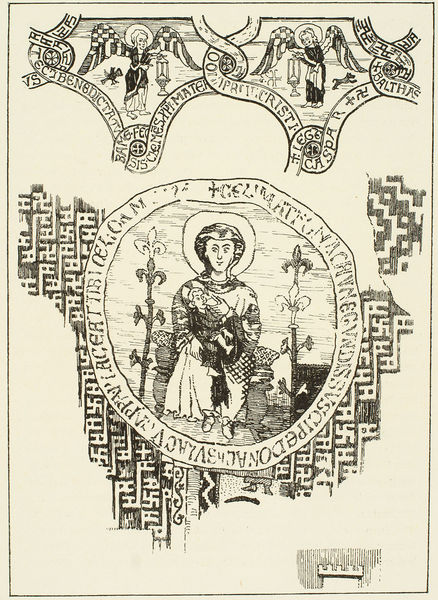
Titel: Pluviale aus dem Gösser Ornat, Stift Göss (Steiermark)
Institution: Wien, Museum für Angewandte Kunst
Schlagwörter: flügel, gott, mann, frau, lampe, zeichnung, muster, ornament, teppich, rahmen, kirche, sitzend, kind, vater, kreis, rund, turm, engel, ranken, schrift, enge, zwei, stab, mauer, thron, inschrift, religion, schwarzweiß, text, lilie, schein, heiligenschein, christus, jesus, mittelalter, weihrauch, heiliger, heilige, lilien, maria, latein, jesuskind, sanduhr, mamm